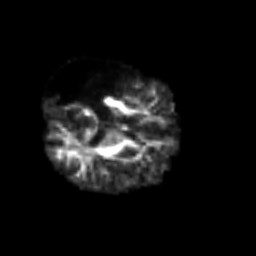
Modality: FA
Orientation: axial
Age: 58
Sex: male
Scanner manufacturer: siemens
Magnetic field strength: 3 T
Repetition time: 3.2 s
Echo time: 0.081 s